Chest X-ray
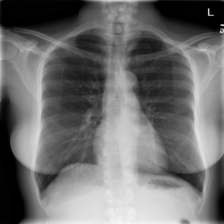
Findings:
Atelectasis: negative
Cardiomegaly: negative
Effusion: negative
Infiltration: negative
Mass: negative
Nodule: negative
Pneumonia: negative
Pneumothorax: negative
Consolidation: negative
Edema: negative
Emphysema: negative
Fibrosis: negative
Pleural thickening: negative
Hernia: negative